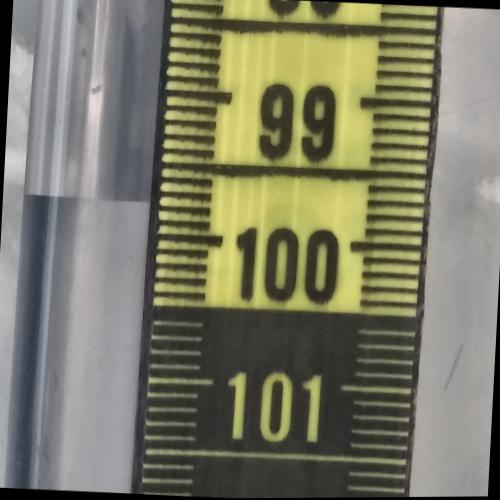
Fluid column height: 99.8 cm